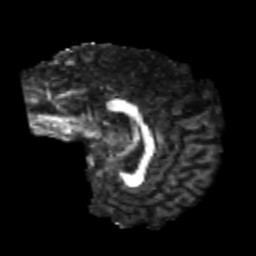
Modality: FA
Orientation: sagittal
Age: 23
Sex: male
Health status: healthy
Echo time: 0.074 s